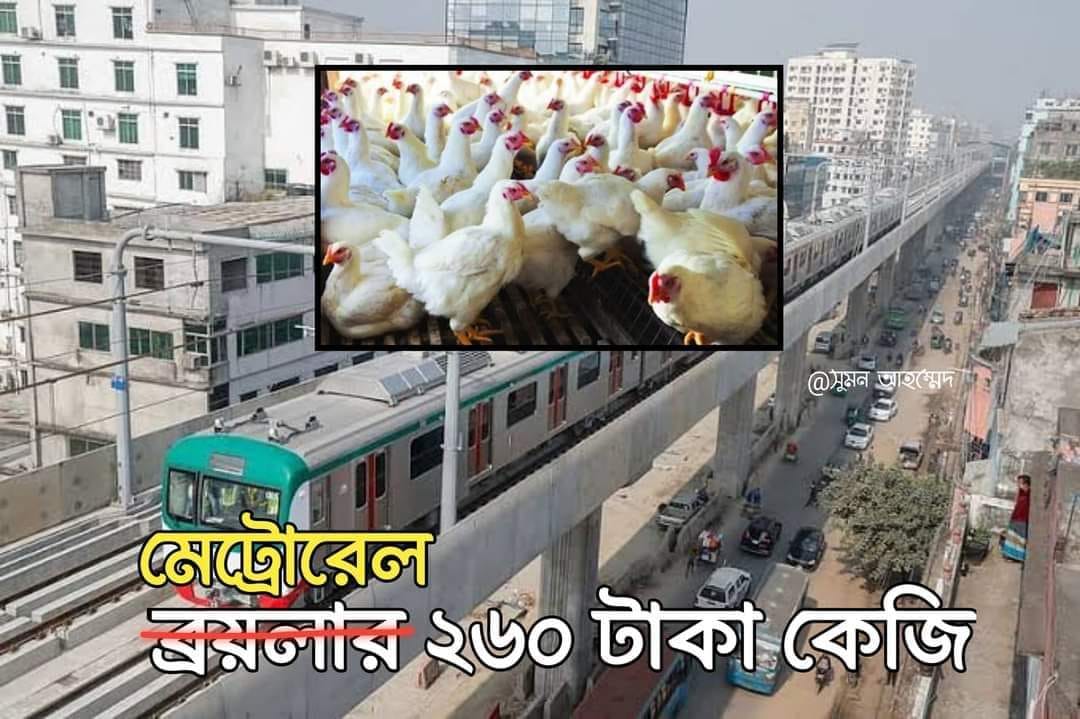
Text: মেট্রোরেল ব্রয়লার ২৬০ টাকা কেজি
Label: Hate
Hate category: Political
Targeted group: Organization